Field crop: maize
Growth stage: 2
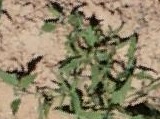
Species: atriplex